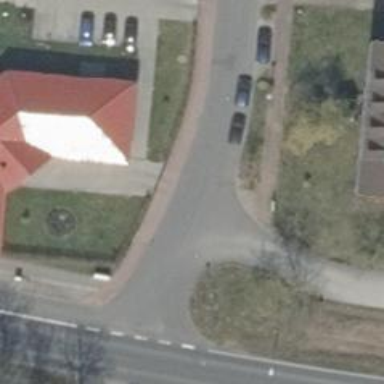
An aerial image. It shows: Residential road.